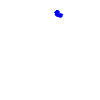
Particle: electron